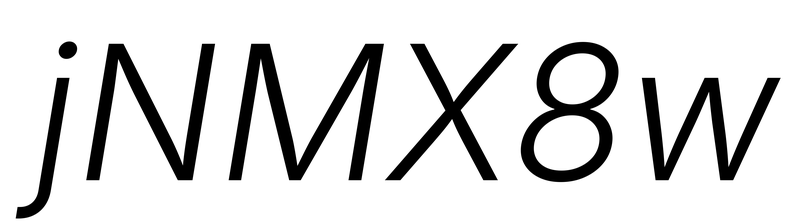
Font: Inter-Italic_Light_Italic